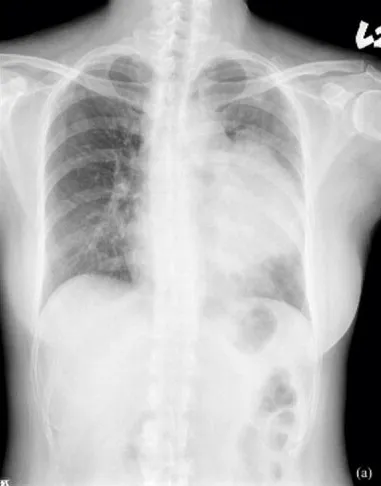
Chest radiographs PA.
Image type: radiology (x_ray)